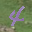
Label: 4